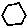
Label: hexagon